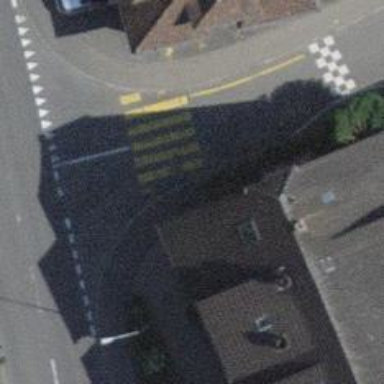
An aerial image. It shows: Uncontrolled zebra crossing with zebra markings.